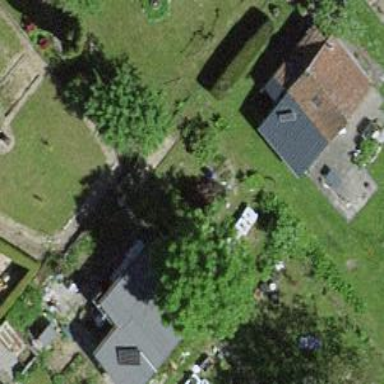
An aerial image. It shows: Bungalow-style building.